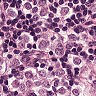
Metastatic tissue present: yes